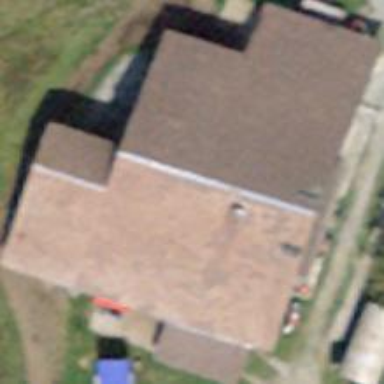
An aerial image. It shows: Restaurant in building.